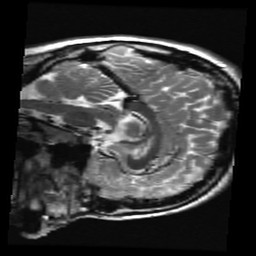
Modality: T2w
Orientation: sagittal
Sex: male
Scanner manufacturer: ge
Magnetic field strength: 3 T
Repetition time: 5 s
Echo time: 0.1012 s